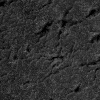
Atmospheric dust classification: not_dusty